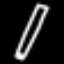
Label: pencil